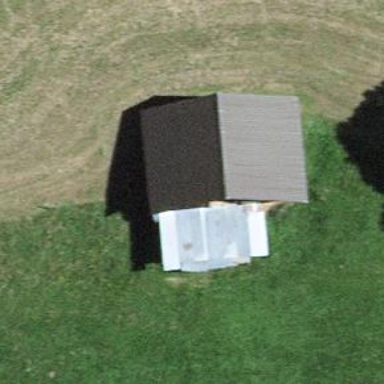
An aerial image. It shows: Rural barn.